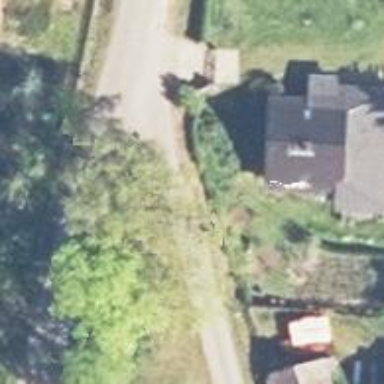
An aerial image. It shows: Road with "give way" sign.